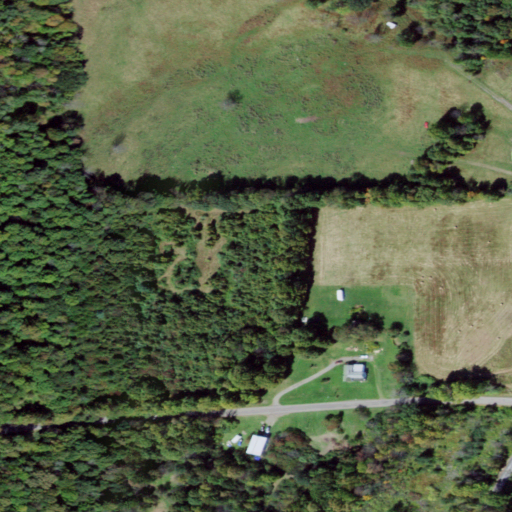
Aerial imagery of mountain in New York named Widger Hill containing pasture, deciduous forest, open development, and low intensity development